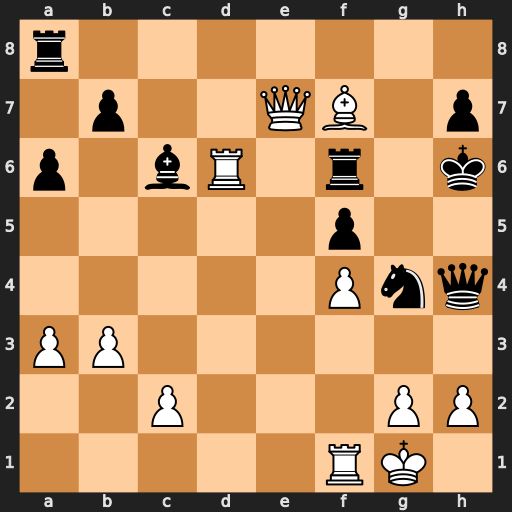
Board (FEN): r7/1p2QB1p/p1bR1r1k/5p2/5Pnq/PP6/2P3PP/5RK1
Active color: w
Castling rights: -
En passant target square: -
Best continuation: h3 Rxd6 Qxh4+